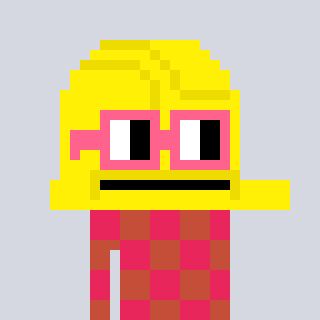
a pixel art character with square pink glasses, a construction helmet-shaped head and a rust-colored body on a cool background